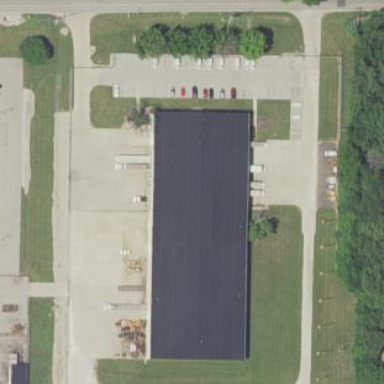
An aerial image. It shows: Commercial building.